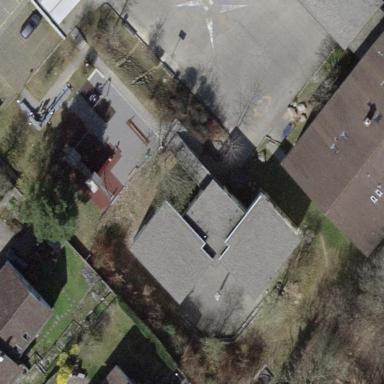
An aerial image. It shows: Kindergarten with flat roof.